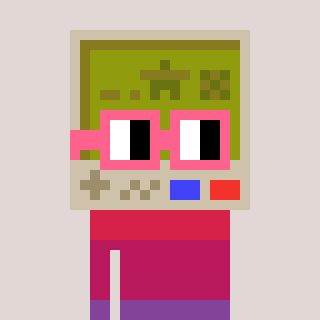
a pixel art character with square pink glasses, a gameboy-shaped head and a grayscale-colored body on a warm background